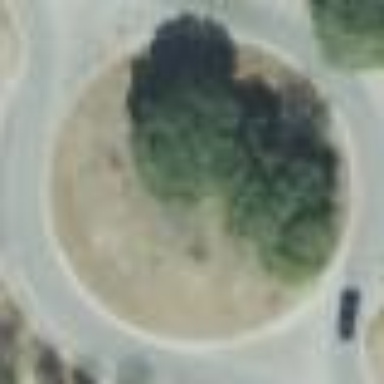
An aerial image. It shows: Residential road with asphalt surface leading up to roundabout.